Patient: sex F, age 60
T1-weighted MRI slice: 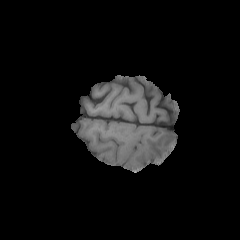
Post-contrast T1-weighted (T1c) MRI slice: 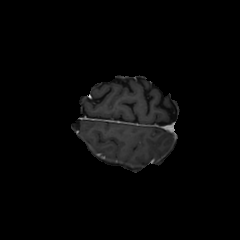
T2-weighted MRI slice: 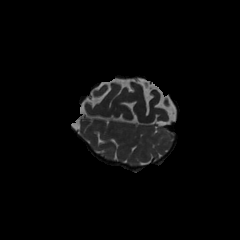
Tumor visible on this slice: no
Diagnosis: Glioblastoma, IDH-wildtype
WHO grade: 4